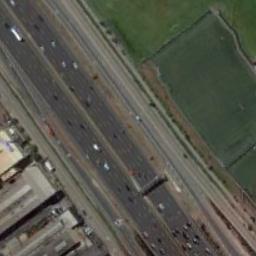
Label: freeway